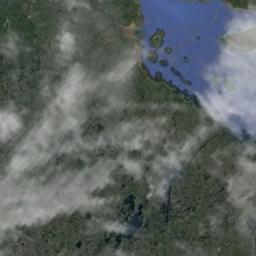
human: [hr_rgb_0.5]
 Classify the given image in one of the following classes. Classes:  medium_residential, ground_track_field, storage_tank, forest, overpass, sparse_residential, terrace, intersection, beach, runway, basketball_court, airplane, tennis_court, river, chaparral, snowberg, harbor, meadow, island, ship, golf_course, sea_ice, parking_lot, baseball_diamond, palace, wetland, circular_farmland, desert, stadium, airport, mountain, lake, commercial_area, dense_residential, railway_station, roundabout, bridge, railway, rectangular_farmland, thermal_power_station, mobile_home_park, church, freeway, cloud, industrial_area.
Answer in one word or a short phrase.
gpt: cloud